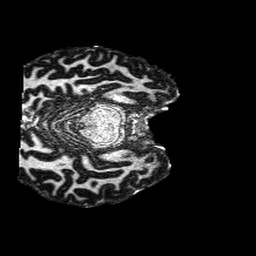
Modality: MP2RAGE
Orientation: axial